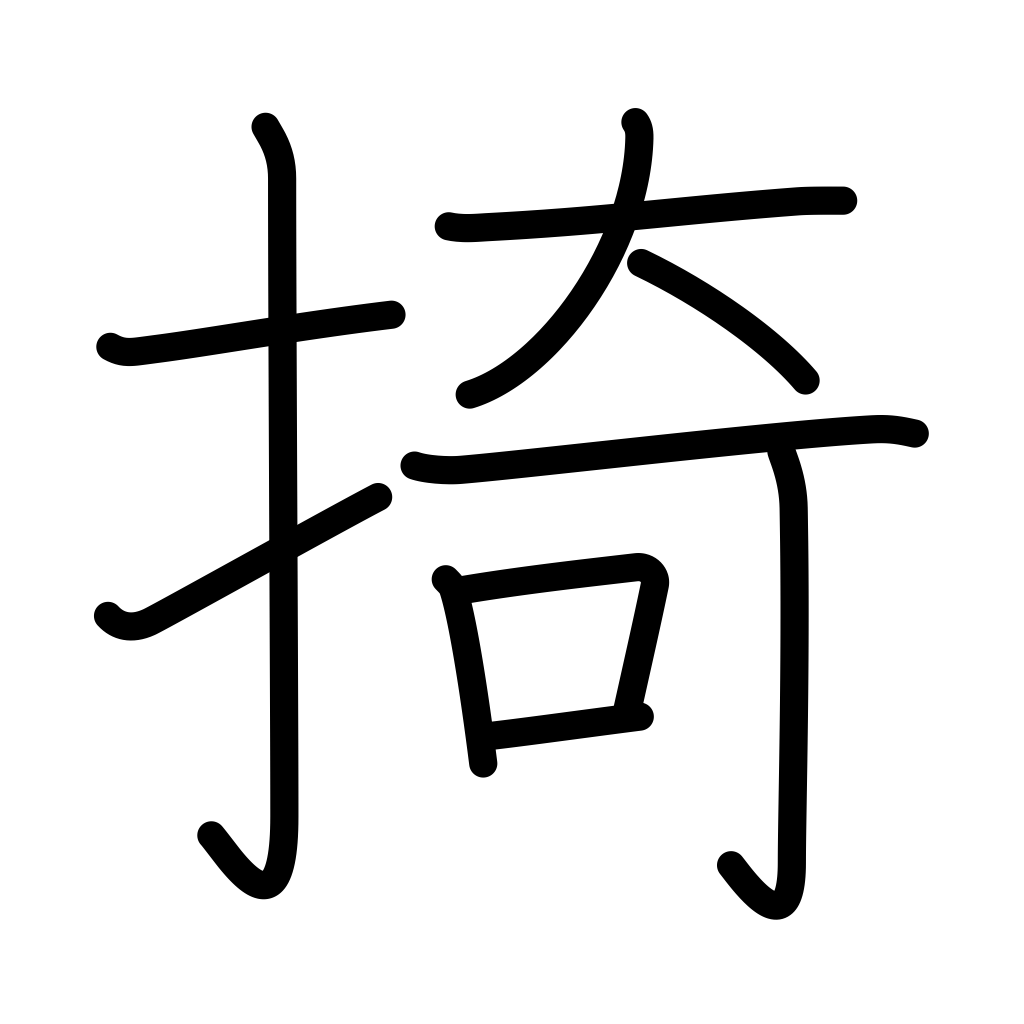
Meaning: pull, hold back